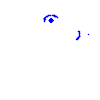
Particle: pion